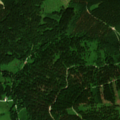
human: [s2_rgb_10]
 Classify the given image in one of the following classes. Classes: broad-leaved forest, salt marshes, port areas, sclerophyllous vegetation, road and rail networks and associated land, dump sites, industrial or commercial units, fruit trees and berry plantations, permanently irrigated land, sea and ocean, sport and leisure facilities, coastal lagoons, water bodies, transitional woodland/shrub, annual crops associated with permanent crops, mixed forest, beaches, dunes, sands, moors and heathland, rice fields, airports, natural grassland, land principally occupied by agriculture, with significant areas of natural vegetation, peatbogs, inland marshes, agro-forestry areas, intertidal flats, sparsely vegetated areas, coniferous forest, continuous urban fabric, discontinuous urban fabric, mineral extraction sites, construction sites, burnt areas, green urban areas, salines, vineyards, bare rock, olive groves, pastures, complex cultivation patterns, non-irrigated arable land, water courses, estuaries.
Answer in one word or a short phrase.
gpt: pastures, coniferous forest, mixed forest